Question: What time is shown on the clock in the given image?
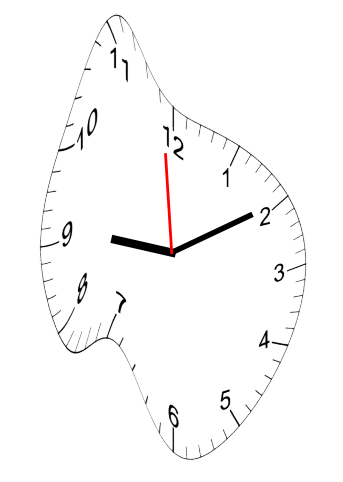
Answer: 09:09:59